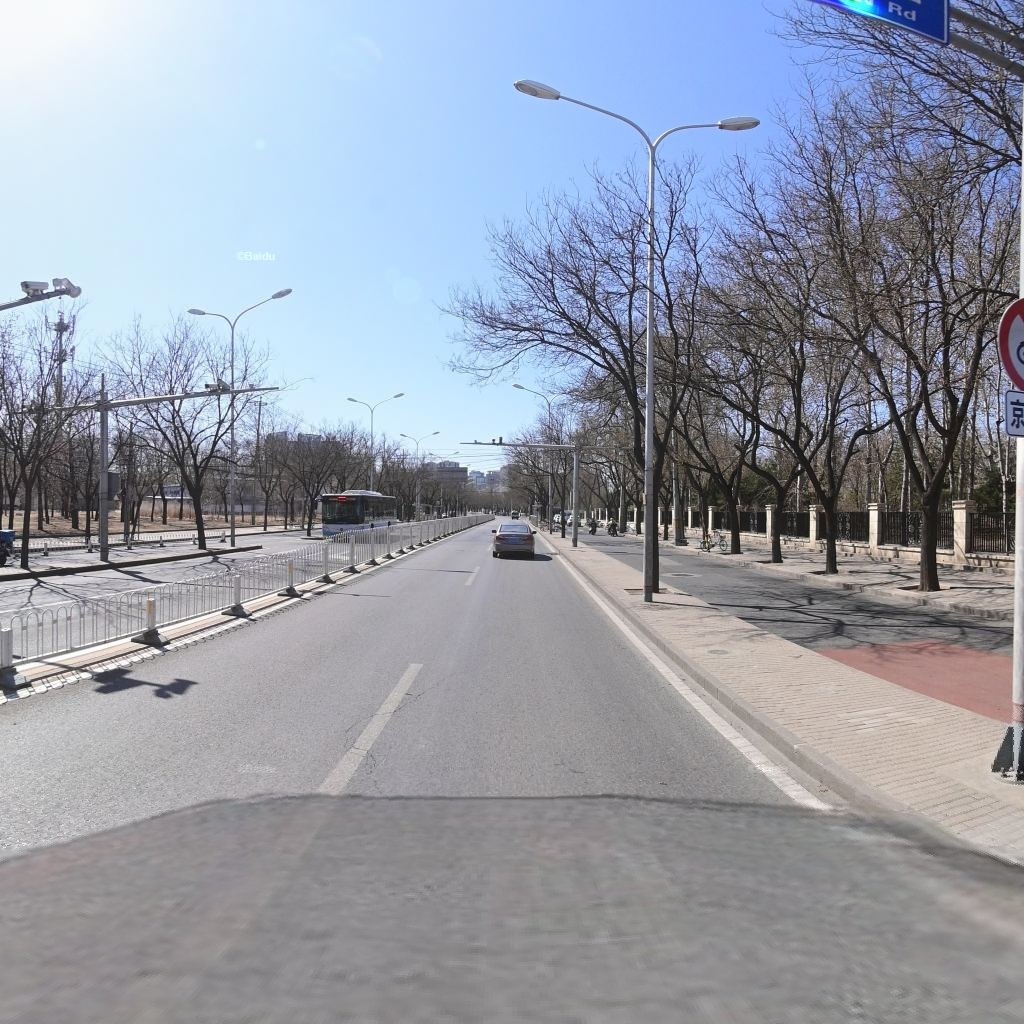
Region: Chaoyang
Road damage annotations: longitudinal crack